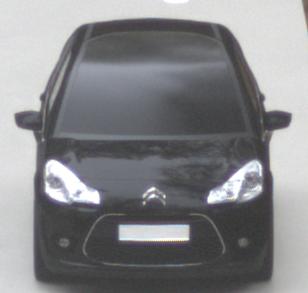
Make: Citroen
Model: C3 1.1
Detailed model: C3 (II)
Model produced from: 2010/01
Model produced until: 2012/03
Doors: 5
Color: black
Road condition: wet road
Daytime: morning or afternoon
Contrast: low contrast